Question: I am having a problem with algorithm complexity, I have attempted the solution below thinking it was easy when i forgot to take into account the time constraint. I have added my code below which I'm not even sure the complexity of. I am curious to see what the 'O(N)' or 'O(K)' solution would be. If someone could help out with this it would be appreciated greatly.
'''
Time Limit: 1 second
'''
There are K seats available, each represented by a physical seat at a point around a circle. The K+1 people are also initially standing at points around the circle. Points on the circle are labelled clockwise from 1 to N, such that point 1 immediately follows point N. No two people will be initially standing at the same point, and no two chairs will be at the same point.
Each second, all the people who are still standing do the following (simultaneously):
> - If the person is standing at the same point as an empty chair, the person will sit down in it. - Otherwise, the person will step one place clockwise around the circle to the next point. If the person was previously at point i (with i < N), the person will now be at point i+1. If the person was previously at point N, the person will now be at point 1.
Since there are K+1 people, eventually all K seats will be taken and the one person remaining without a seat. The person sitting in the first seat in the circle will have the best place. (The 'first' seat in the circle is defined as the first seat clockwise from point 1.)
Your task is to determine who will be in the first seat and who will be the person left standing up.
Input
N and K.
K space-separated integers representing the points at which there are chairs, in increasing order. Hence, the first chair in this list will be the first seat
K+1 space-separated integers representing the points of people, in increasing order. The people are numbered from 1 to K+1 by their position in this list.
1 <= N <= <PHONE>
1 <= K <= 100000
Output
Person in the first seat
Person left standing
'''
Sample
Input
10 3
2 5 8
3 4 6 8
Output
3
1
'''

In the first second, the fourth person (at point 8) will immediately sit down on the chair beneath them. The other three people will move one place around the circle. In the next second, the second person (now in position 5) will sit down on the second seat. The first and third people will continue walking around the circle until the third person reaches position 2 and sits down, leaving the first person with no chair to sit in.
'''
while(standing != 1)
{
for (int i = 0; i < K + 1; i++)
{
if (sitting[i] == 0)
{
people[i]++;
if (isSitting(people[i], chairs,i)) //this function checks if the current person is at a chair
{
sitting[i] = 1;
standing--;
}
if (people[i] > N)
{
people[i] = 1;
}
}
}
}
standingPerson = indexOf(sitting,K+1 ,0);
'''
This attempt times out on almost all of the test input, only passing 8/30 cases.
---
Here is some code using an O(k) solution suggested by another user. Transferred to c++
'''
int seat1 = chairs[0], best = -1, accum = 1;
int unlucky[] = {0, -1};
for (int pos; pos < K + 1; pos++) {
if (people[pos] <= seat1) {
best = people[pos] + 1;
accum -= 1;
} else
break;
}
if (accum < 0) {
unlucky[0] = accum;
unlucky[1] = 1;
}
int i = K, j = K - 1;
while (i >= 0 && people[i] > seat1) {
if (chairs[j] >= people[i]) {
accum += 1;
j -= 1;
} else {
accum -= 1;
i -= 1;
}
if (best == -1 && accum == 0) {
best = i + 2;
}
if (accum < unlucky[0]) {
unlucky[0] = accum;
unlucky[1] = i + 2;
}
}
fprintf(out_file, "%d
%d", best, unlucky[1]);
'''
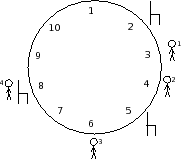
Answer: To determine who will be in the first seat, we need to count seats/persons starting from the first seat in reverse direction and stop as soon as the number of persons is equal to the number of seats. To implement this we need an accumulator which is increased when a seat is encountered and decreased when a person is encountered. Stop when this accumulator is zero.
To determine who will be the person left standing up, we could just continue updating accumulator the same way and find the position where this accumulator gets its minimal value for the first time. For any person's position where this accumulator is not minimal (or when this minimum is closer to beginning of the array than some other minimum) we could find the position later in the array where this accumulator has the same value, which means there is enough place for this person to be seated.
See diagram below for more detailed explanation. It shows accumulator values for all possible seat/person positions. While algorithm traverses input arrays only once, this diagram shows accumulator values for these arrays traversed three times, so that cyclical nature of the problem is visible.

Values for each arrays traversal are similar to each other. The only difference is that the values are decreased by one each time we come to the same point on the circle.
It is easy to notice that all accumulator values except one have the following property: we can always find another point with the same value further in the circle. This means the number of seats and the number of persons between these two points are equal to each other. This means each person with starting position between these two points will be seated also somewhere between these two points: all persons to the right are going away from this interval and do not pretend to take these seats. All persons to the left come too late.
Some interesting cases for interval between these equally-valued points are: (1) when interval crosses array boundary, (2) interval between two minimal values, (3) very short interval when empty seat is next to the person or if they are at the same point.
And only one position (4), corresponding to the last minimal accumulator's value (or first one if we search backwards) does not have this property. There is no point with the same value to the right. Person on this initial position will be left standing up.
Here is working code in Python: <URL>.
'''
def solve(k, s, p):
seat1 = s[0]
best = -1
unlucky = (0, -1) # min(accum), position
accum = 1
# process all persons between start of the array and the seat #1 position
for i, pos in enumerate(p):
if pos <= seat1:
best = i+1
accum -= 1
else:
break
if accum < 0:
unlucky = (accum, 1)
# process all seats/persons in reverse direction
i = k
j = k-1
while i >= 0 and p[i] > seat1:
if s[j] >= p[i]: # a seat
accum += 1
j -= 1
else: # a person
accum -= 1
i -= 1
if best == -1 and accum == 0:
best = i+2 # +1 because indexing starts with 0 & +1 because of pre-decrement
if accum < unlucky[0]:
unlucky = (accum, i+2)
return (best, unlucky[1])
print(solve(3, [2,5,8], [3,4,6,8]))
'''
Since each of the seats/persons is inspected only once, time complexity is O(k).